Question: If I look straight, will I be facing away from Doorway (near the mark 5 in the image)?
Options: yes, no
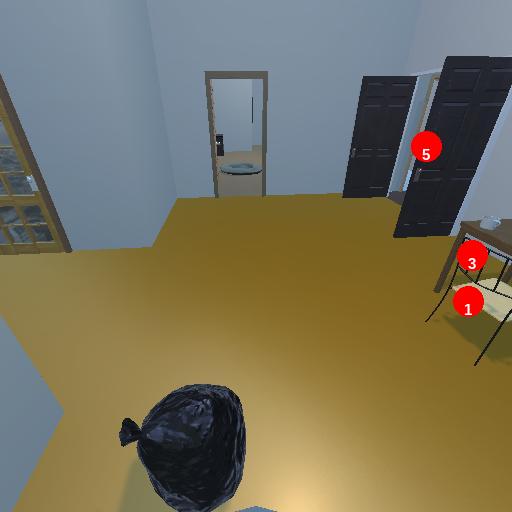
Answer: yes